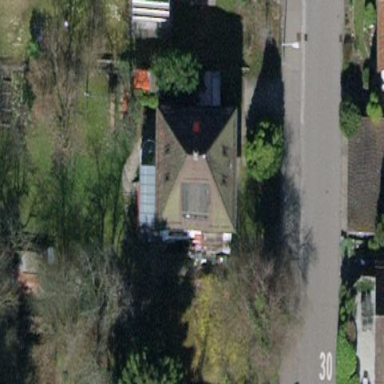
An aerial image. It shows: Detached building with hipped tile roof.